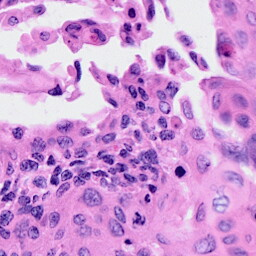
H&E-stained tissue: Cervix